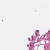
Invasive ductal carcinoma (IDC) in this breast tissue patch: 0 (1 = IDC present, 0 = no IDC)